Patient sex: F
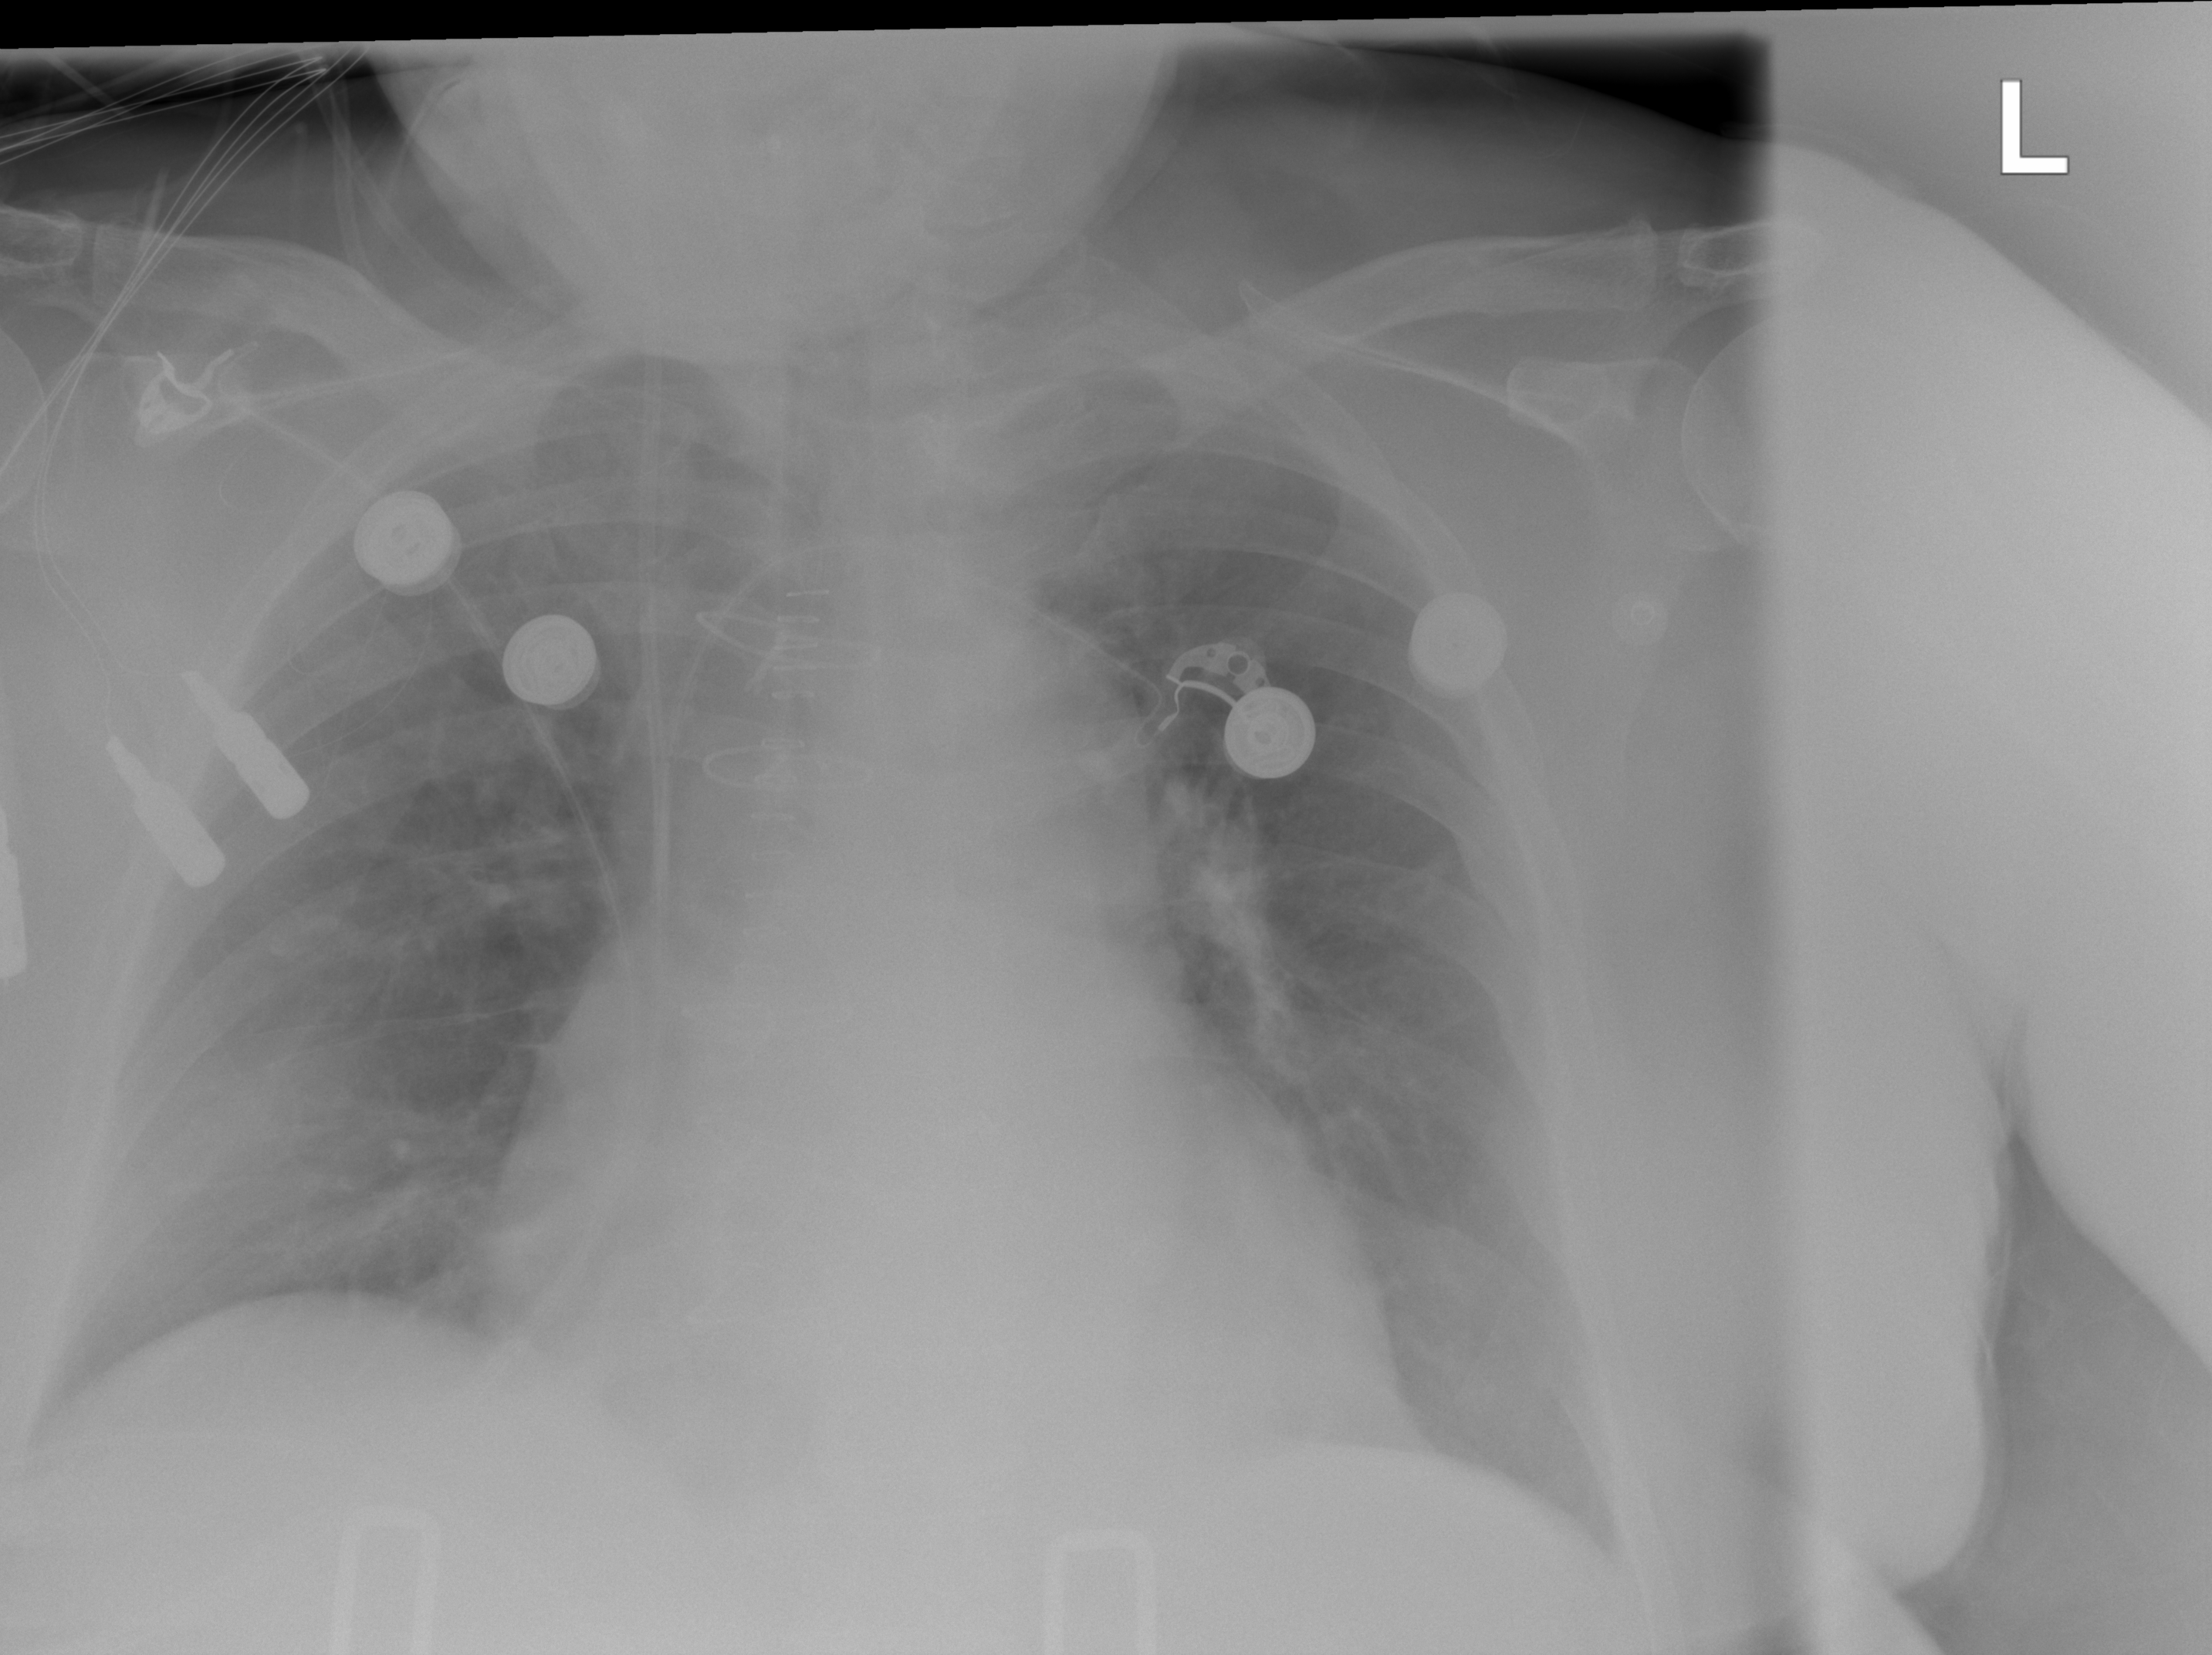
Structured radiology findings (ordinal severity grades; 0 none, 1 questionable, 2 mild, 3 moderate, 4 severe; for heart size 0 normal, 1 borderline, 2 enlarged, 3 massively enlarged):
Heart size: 2
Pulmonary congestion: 2
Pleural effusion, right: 0
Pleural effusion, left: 0
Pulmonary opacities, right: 0
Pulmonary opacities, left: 0
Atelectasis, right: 0
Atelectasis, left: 0